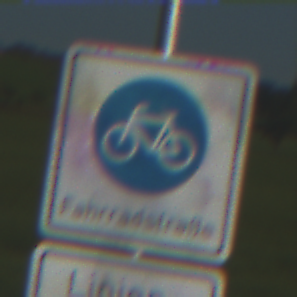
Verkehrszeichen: BeginnFahrradstrasse
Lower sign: BesondereFahrzeugeUndTransportgueter2
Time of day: MorningAfternoon
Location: Outdoor (Nature)
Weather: Clear
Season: NotSpecified
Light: Natural